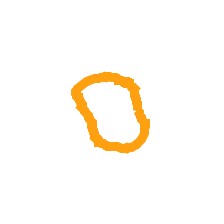
Shape: circle